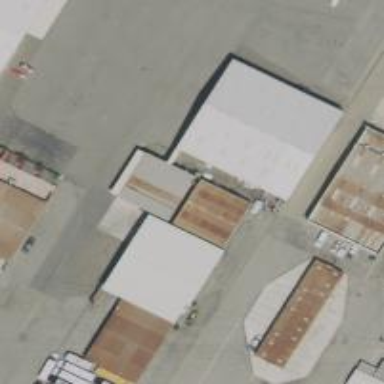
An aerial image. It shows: Transportation building.